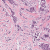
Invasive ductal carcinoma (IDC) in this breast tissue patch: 1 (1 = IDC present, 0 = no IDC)